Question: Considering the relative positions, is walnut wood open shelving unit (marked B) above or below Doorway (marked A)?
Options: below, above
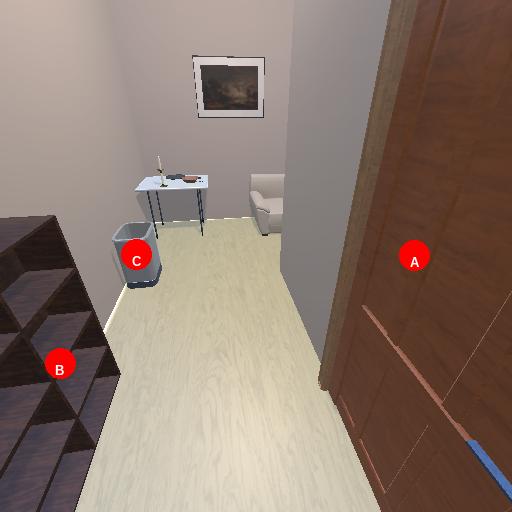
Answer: below